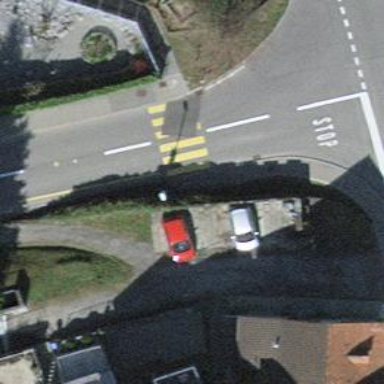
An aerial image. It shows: Uncontrolled zebra crossing with notable zebra markings.